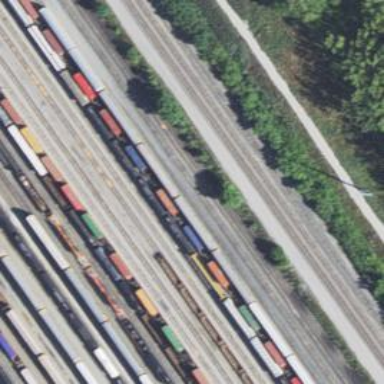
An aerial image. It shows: Railway yard used for servicing trains.